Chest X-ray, PA view. Patient: 32 years old, sex M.
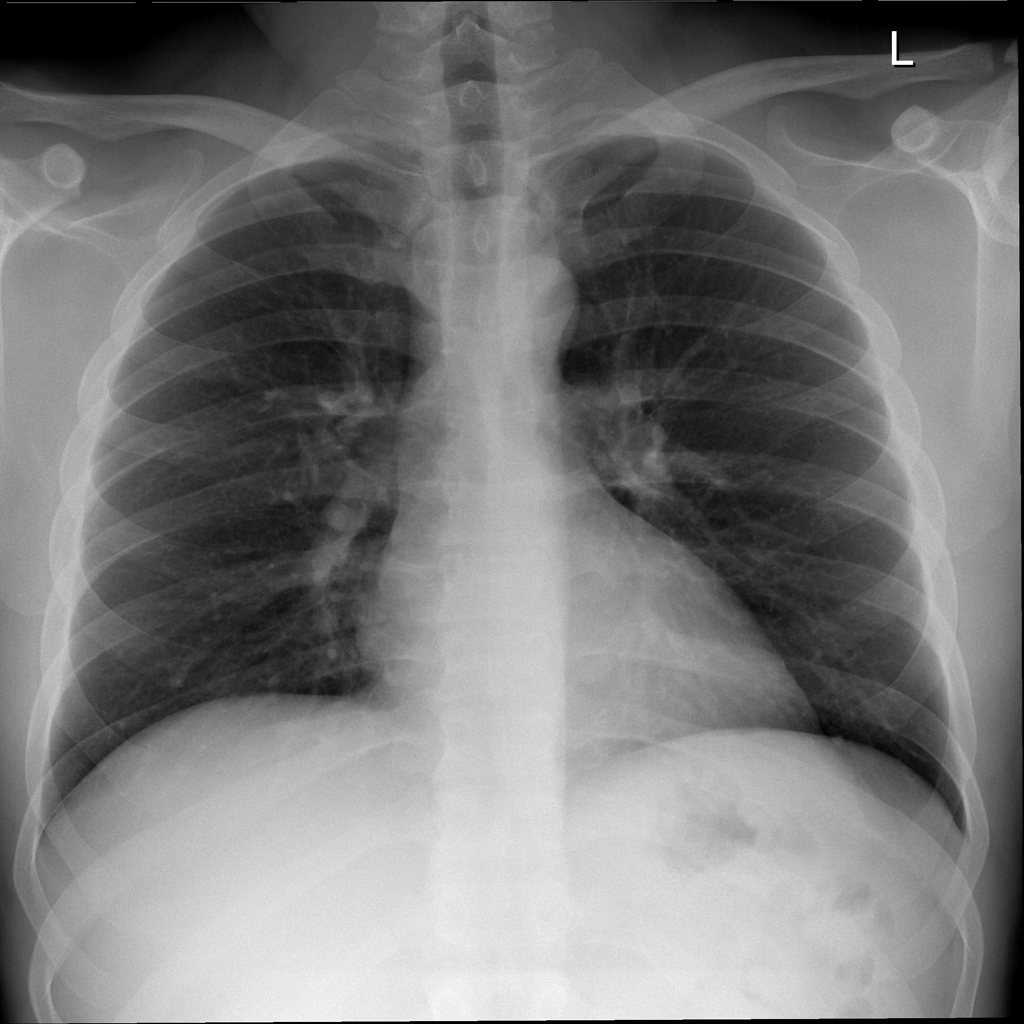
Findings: No Finding